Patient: sex M, age 32
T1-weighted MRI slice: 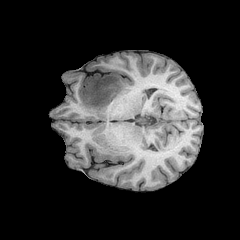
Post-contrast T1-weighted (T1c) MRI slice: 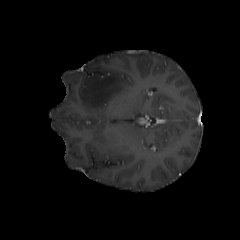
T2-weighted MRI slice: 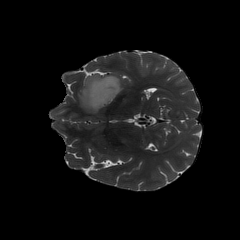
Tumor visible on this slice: yes
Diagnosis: Astrocytoma, IDH-mutant
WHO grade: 2